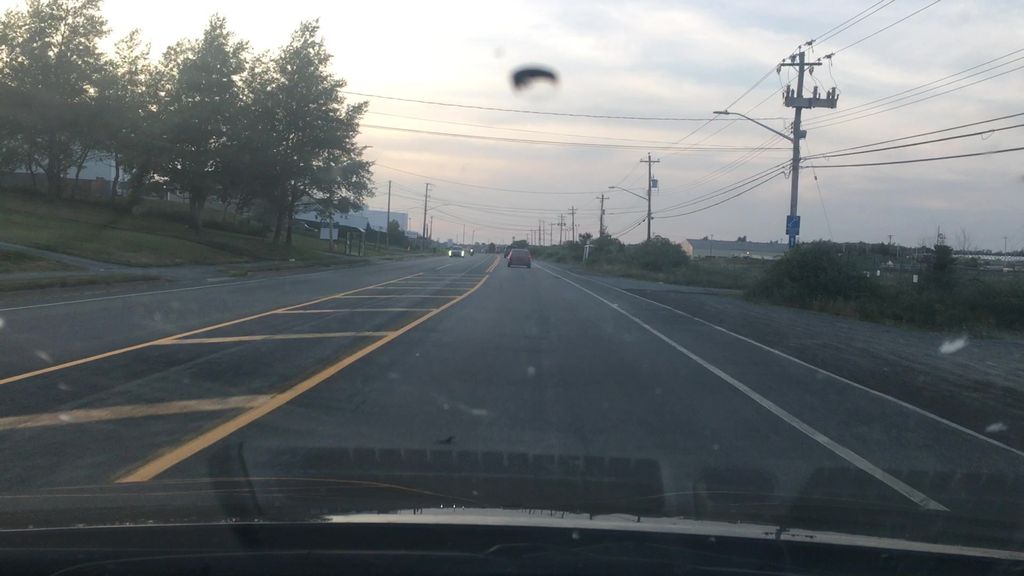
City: halifax